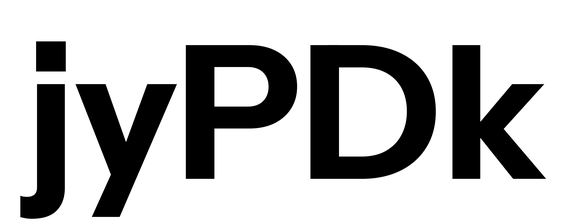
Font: InstrumentSans_Bold